Aerial crown-view tile of a tropical tree (Barro Colorado Island, Panama), acquired 20240813:
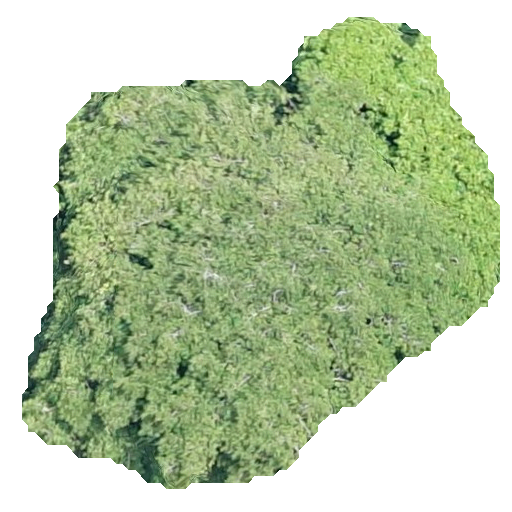
Species: Virola surinamensis
GBIF accepted scientific name: Virola surinamensis
Crown area: 236.215 m²